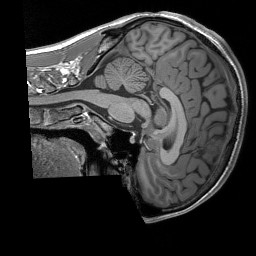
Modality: T1w
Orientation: sagittal
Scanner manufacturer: siemens
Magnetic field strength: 3 T
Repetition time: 1.76 s
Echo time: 0.0022 s